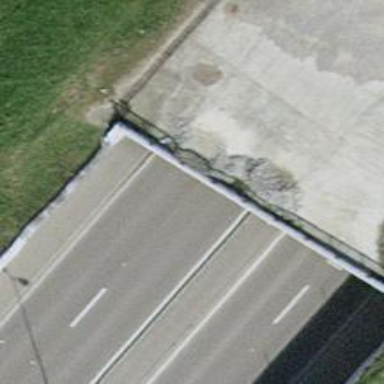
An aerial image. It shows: Secondary road passing through tunnel with asphalt surface.